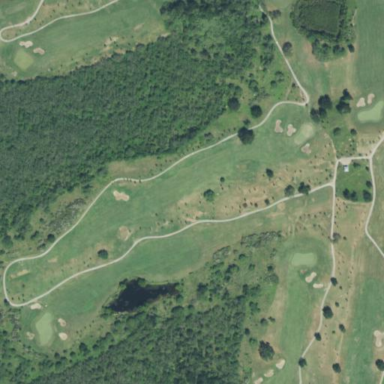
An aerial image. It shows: Designated golf cart path.